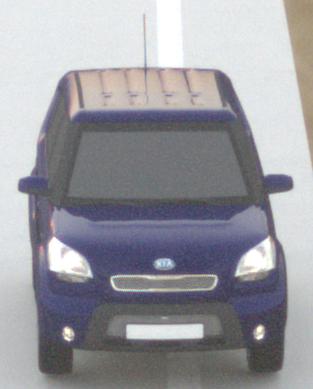
Make: KIA
Model: Soul 1.6
Detailed model: Soul (AM)
Model produced from: 2009/02
Model produced until: 2009/11
Doors: 5
Color: blue
Road condition: dry road
Daytime: sunrise or sunset
Contrast: low contrast